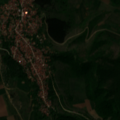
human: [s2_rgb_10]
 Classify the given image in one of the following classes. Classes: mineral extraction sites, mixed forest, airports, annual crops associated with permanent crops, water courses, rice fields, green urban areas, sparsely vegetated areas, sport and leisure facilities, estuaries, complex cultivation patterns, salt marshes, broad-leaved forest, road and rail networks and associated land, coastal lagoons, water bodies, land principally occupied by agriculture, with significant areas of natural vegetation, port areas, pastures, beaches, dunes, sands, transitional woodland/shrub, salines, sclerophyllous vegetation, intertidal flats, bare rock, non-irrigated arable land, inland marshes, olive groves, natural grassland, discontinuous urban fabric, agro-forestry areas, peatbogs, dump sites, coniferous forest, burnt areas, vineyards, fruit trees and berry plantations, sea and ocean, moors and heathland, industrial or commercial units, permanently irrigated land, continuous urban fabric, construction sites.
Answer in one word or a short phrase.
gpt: discontinuous urban fabric, pastures, complex cultivation patterns, land principally occupied by agriculture, with significant areas of natural vegetation, broad-leaved forest